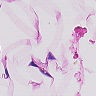
Metastatic tissue present: no